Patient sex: M
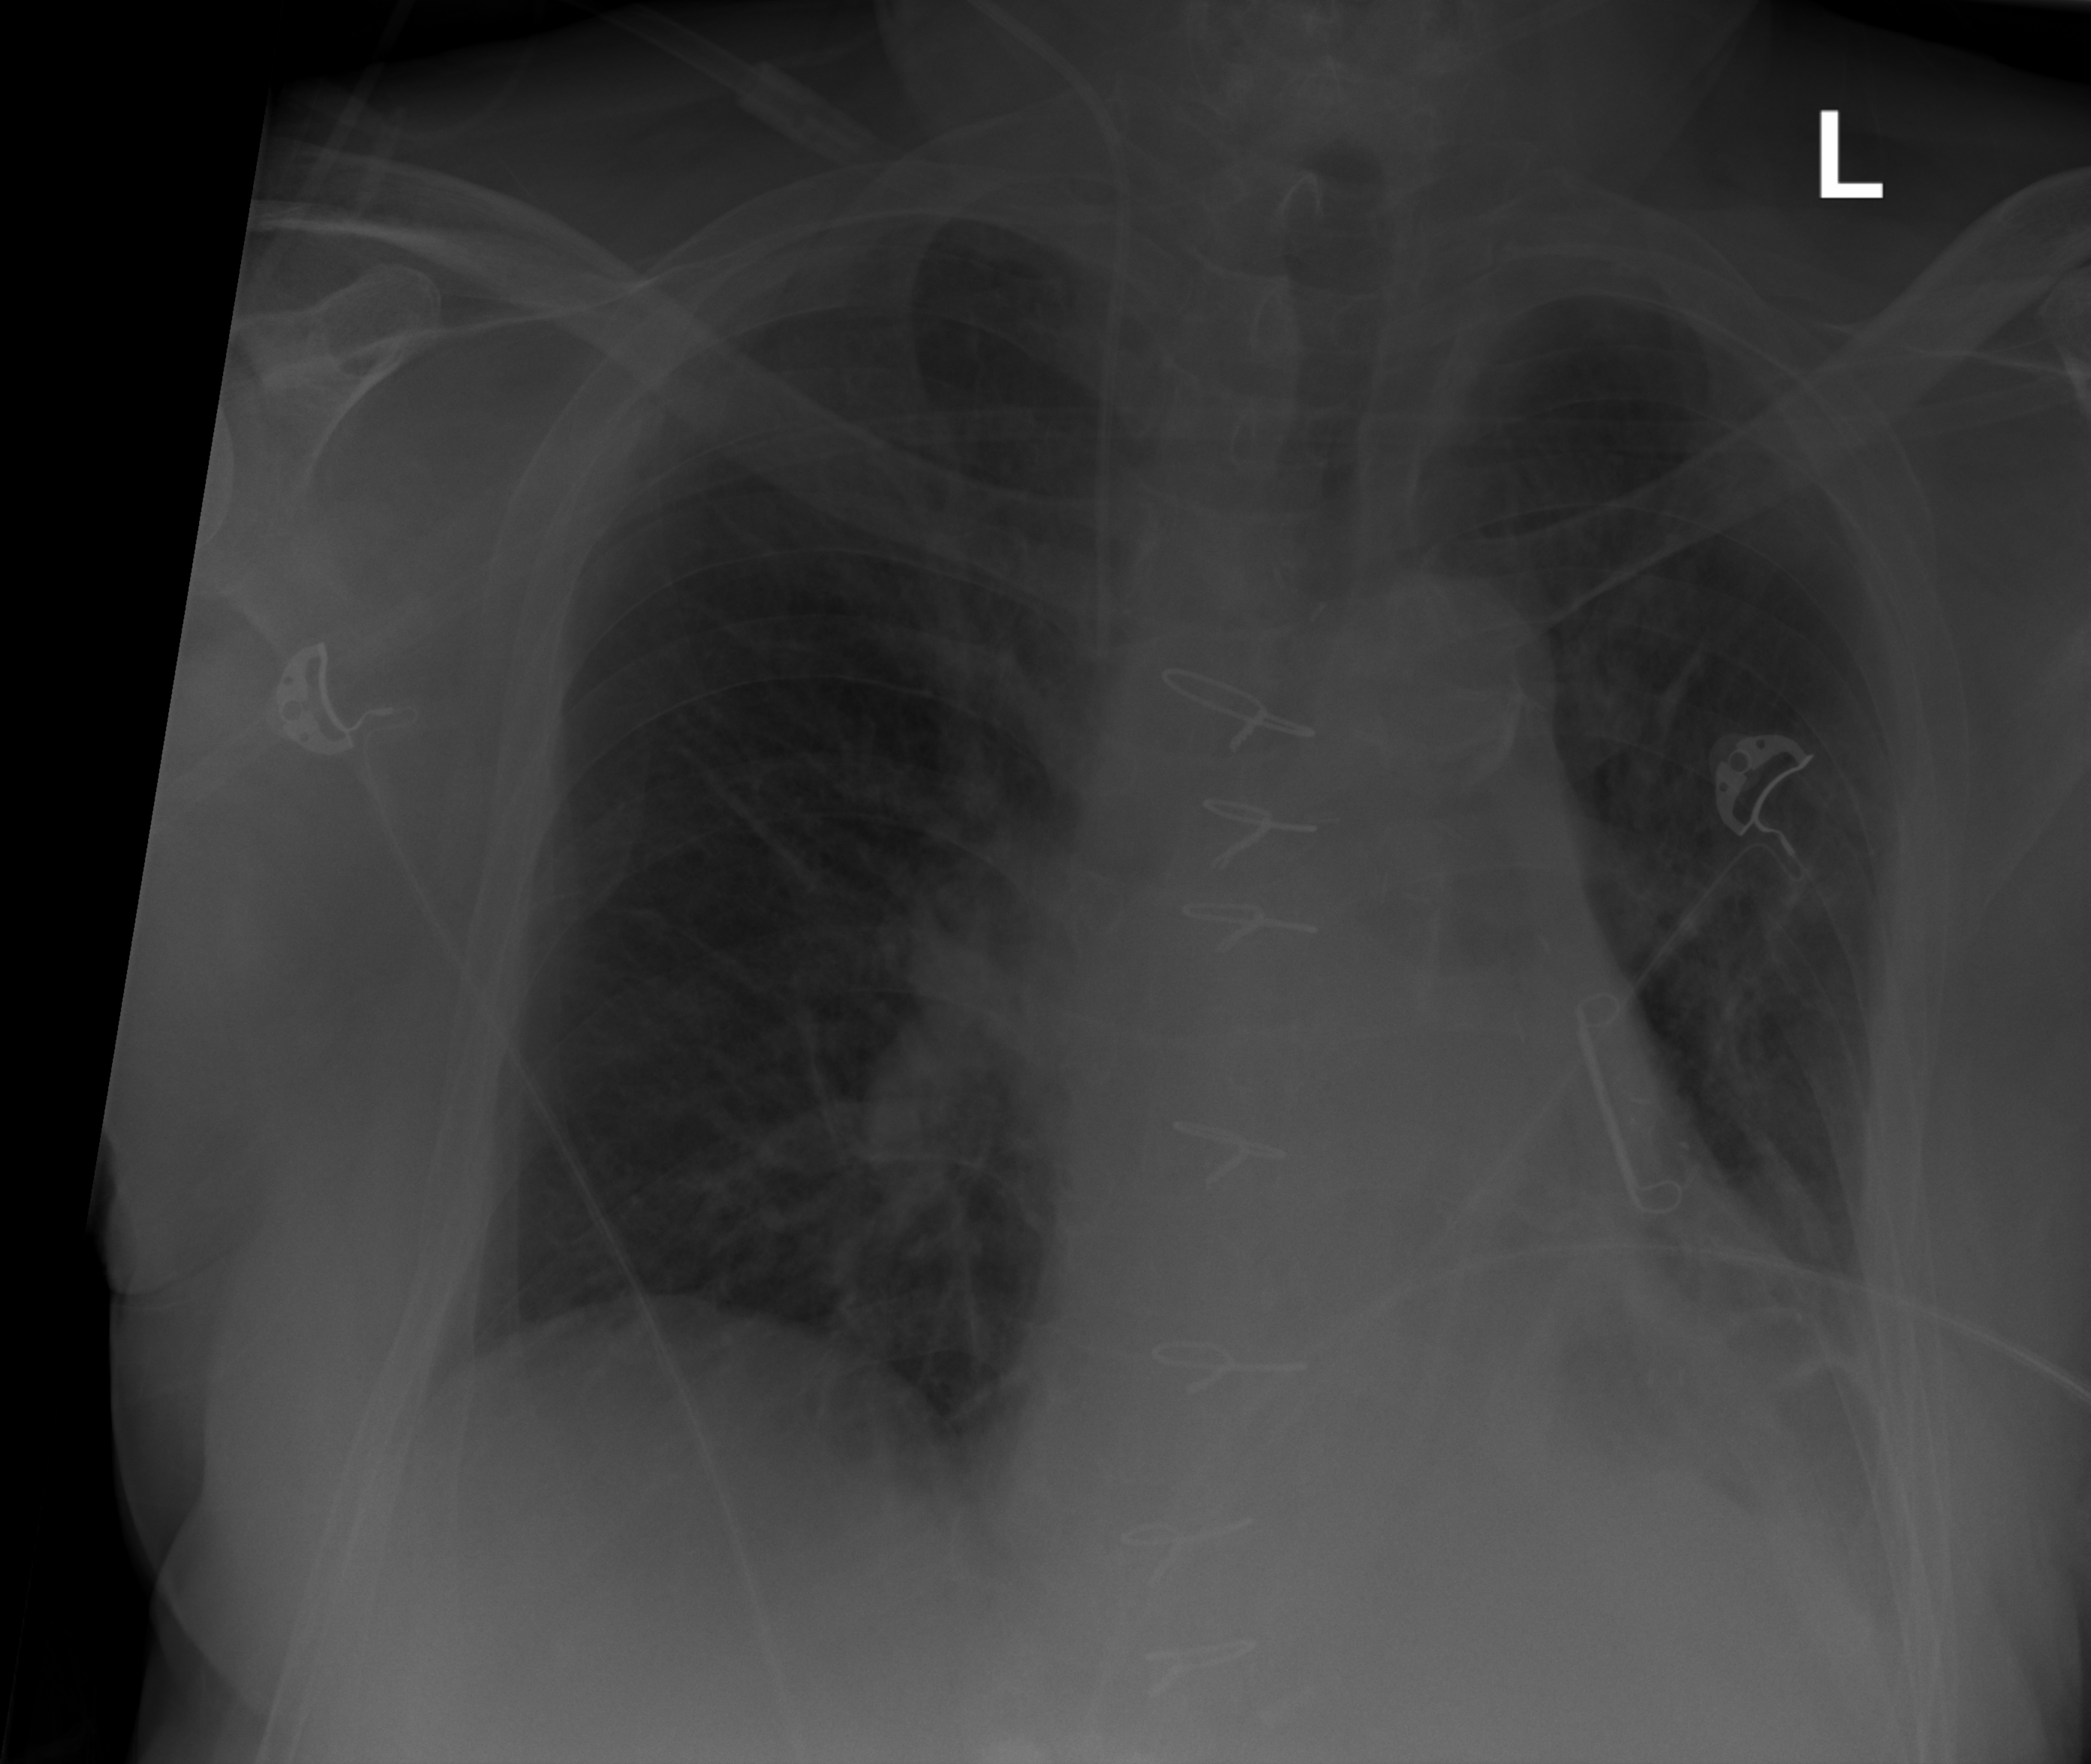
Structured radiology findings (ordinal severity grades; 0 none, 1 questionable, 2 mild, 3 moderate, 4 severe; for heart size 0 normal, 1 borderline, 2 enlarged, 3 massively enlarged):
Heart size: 2
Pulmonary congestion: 2
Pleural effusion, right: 0
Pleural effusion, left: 2
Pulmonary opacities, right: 0
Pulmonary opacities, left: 2
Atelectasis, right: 0
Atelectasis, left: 2